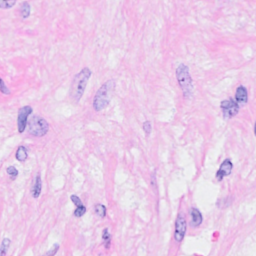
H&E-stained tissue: Breast